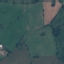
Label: Pasture